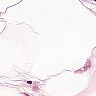
Metastatic tissue present: no